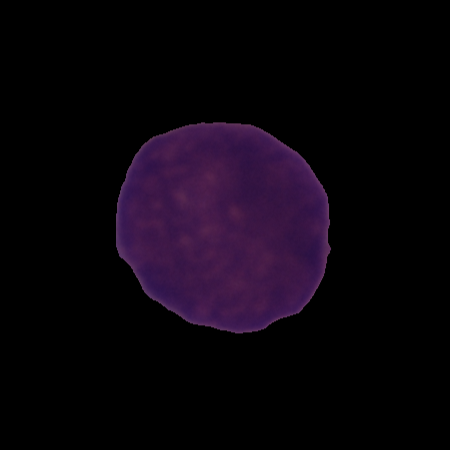
Label: cancer